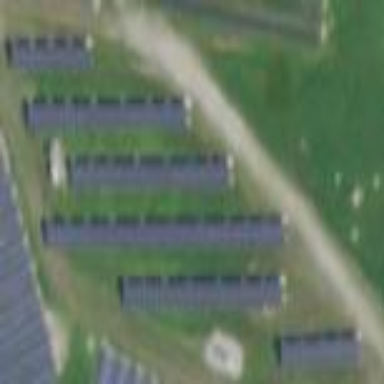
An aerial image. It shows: Solar power plant with photovoltaic technology generating electricity.